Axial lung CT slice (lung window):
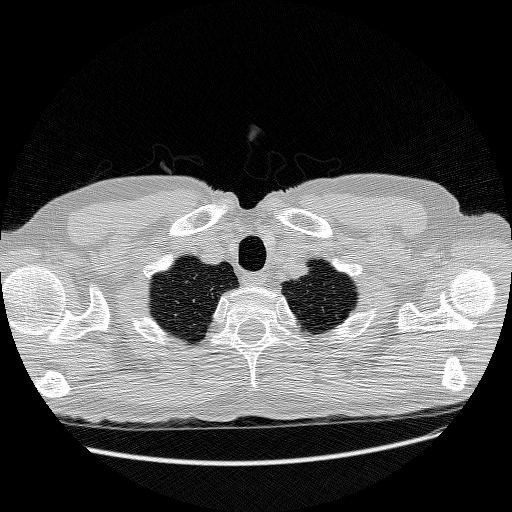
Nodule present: no